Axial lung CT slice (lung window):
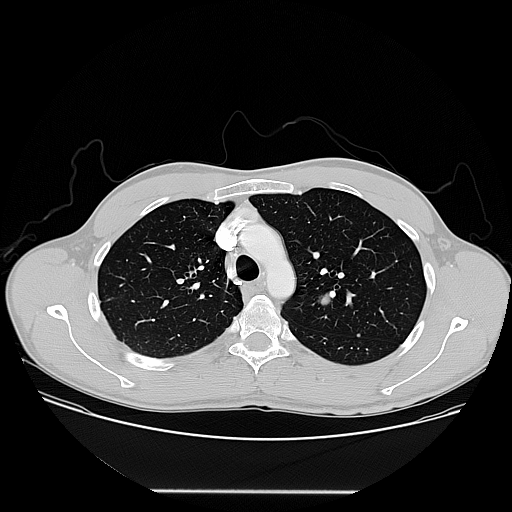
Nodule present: yes
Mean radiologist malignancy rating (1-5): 3.25